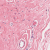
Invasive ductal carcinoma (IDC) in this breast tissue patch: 0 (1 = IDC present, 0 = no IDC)